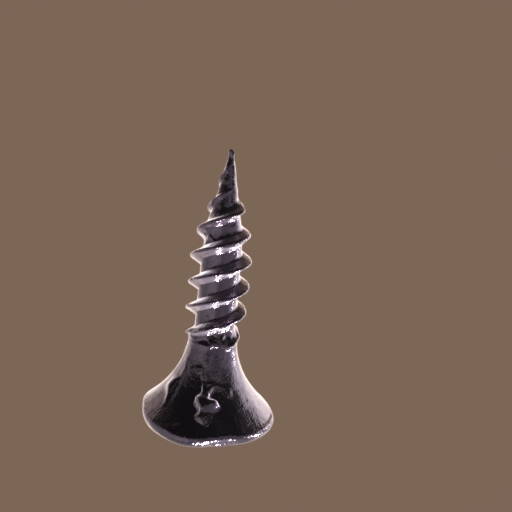
Label: screw